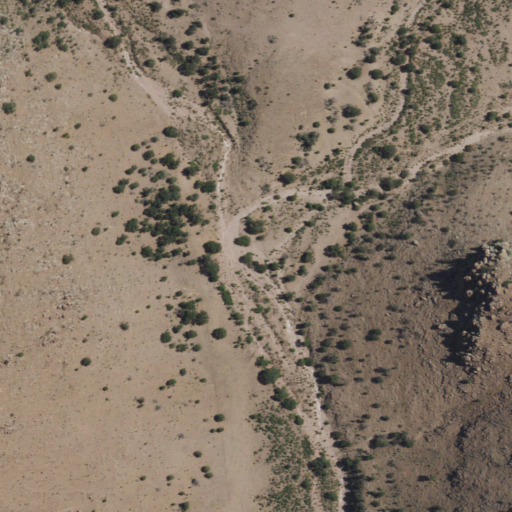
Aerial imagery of valley in New Mexico named North 7K Canyon containing grassland and shrub